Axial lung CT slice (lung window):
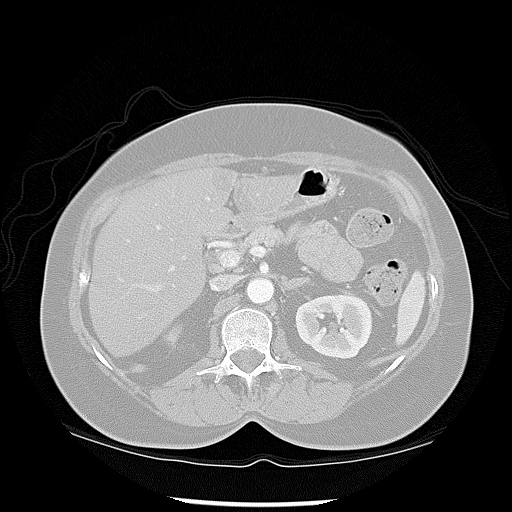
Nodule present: no